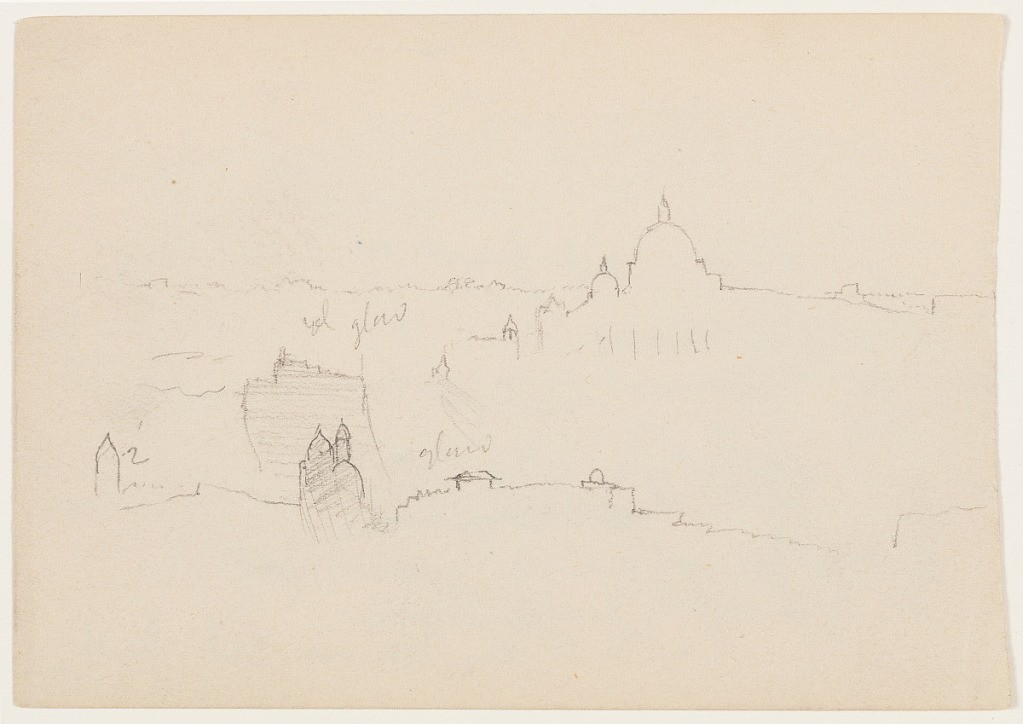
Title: Roman Skyline with St. Peter's Basilica, Italy
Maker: Frederic Edwin Church, American, 1826–1900
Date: October 1868 - April 1869
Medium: Graphite on tan wove paper; verso: graphite
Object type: Drawing
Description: Landscape and architectural sketch showing a view of the Roman skyline with the domes of St. Peter's Basilica prominently featured in middle distance at center right. In foreground, nearby buildings are outlined with a tower shown at center left. In the background, the undulating horizon suggests the hills and buildings of Rome.

Verso: Landscape and atmospheric sketch showing a view of a partly cloudy sky near Rome, Italy. In immediate foreground at center, a slice of nearby wooded terrain is loosely rendered. Above, long and hazy clouds intermingle with puffier ones in a dynamic sky scene.